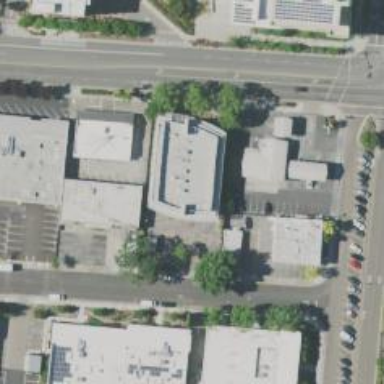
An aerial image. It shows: Parking space.